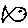
Label: fish